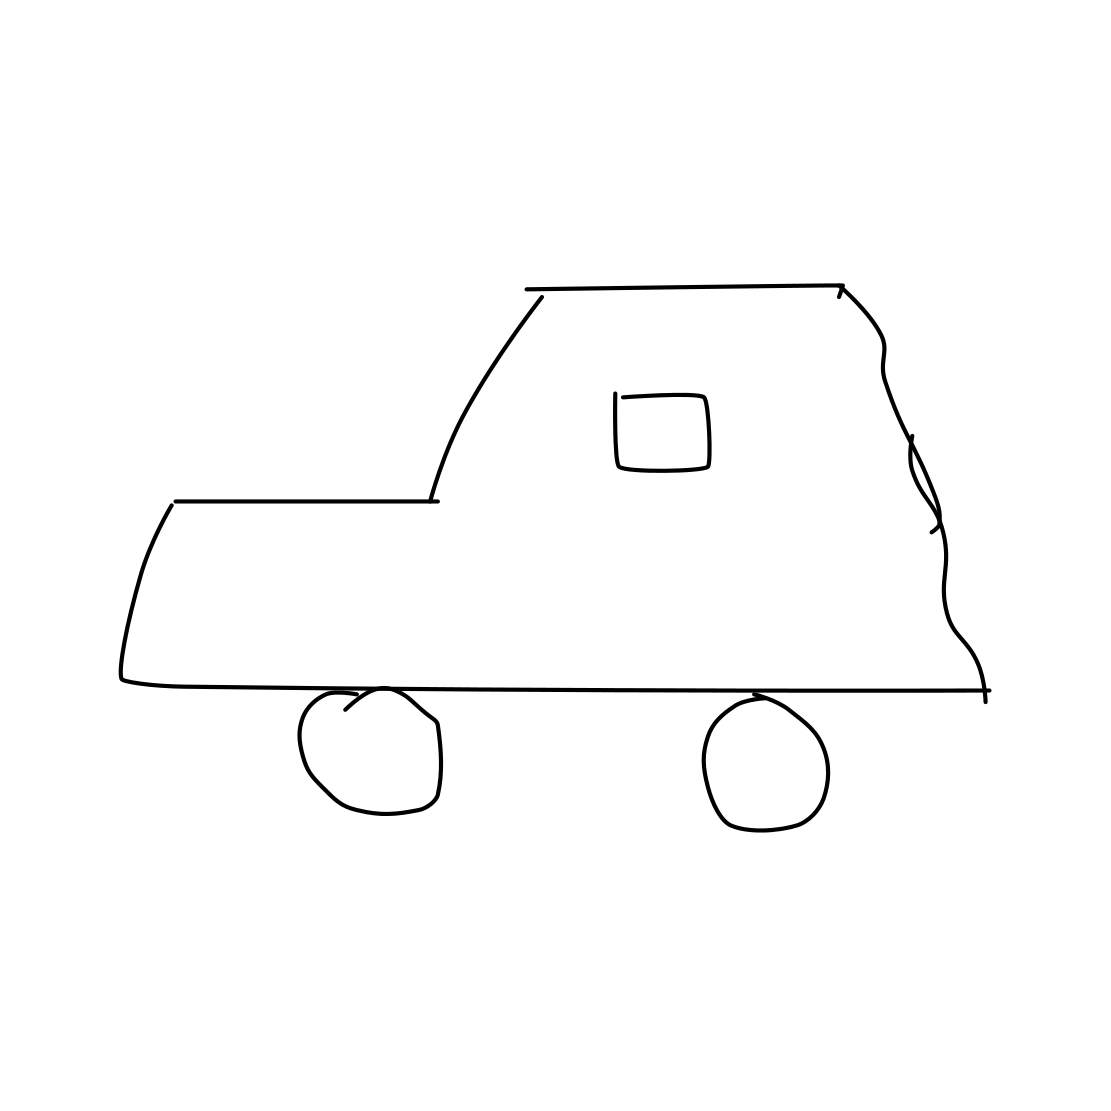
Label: truck